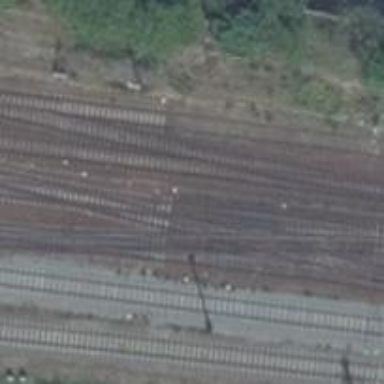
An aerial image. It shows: Railway crossing.